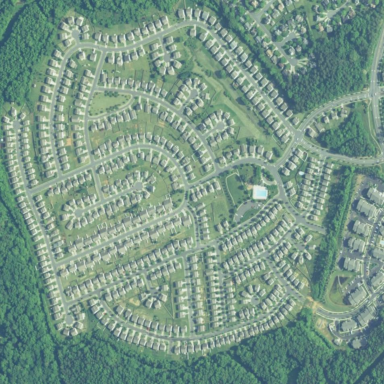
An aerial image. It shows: Residential area composed of single-family homes.